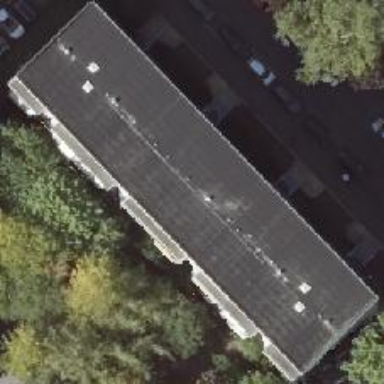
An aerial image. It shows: Apartment building with flat roof.